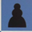
Piece: bP